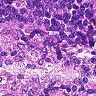
Metastatic tissue present: no